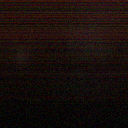
Screen state: off